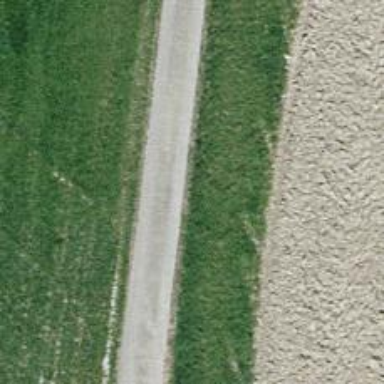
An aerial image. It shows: Service road with grade1 tracktype.